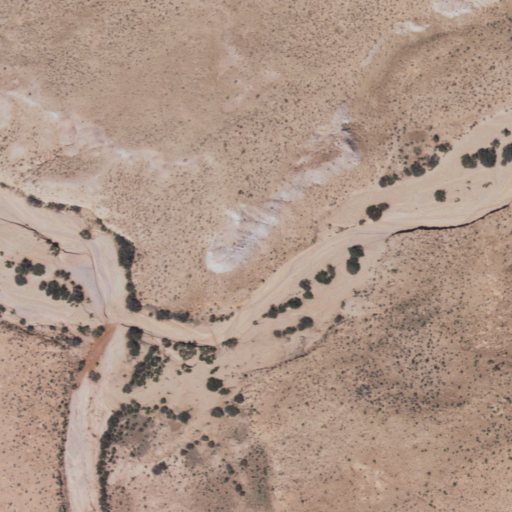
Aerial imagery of valley in Arizona named Johns Draw containing shrub and grassland